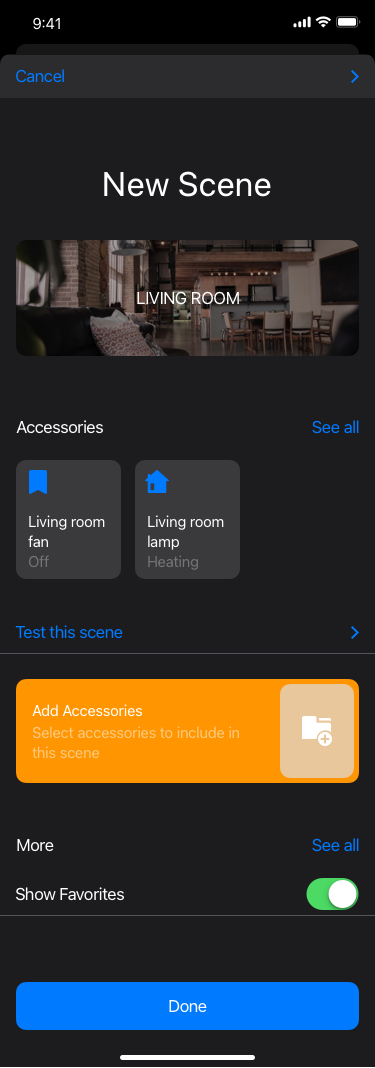
Text in this UI design:
Select accessories to include in this scene
Add Accessories
Off
Living room fan
Heating
Living room lamp
LIVING ROOM